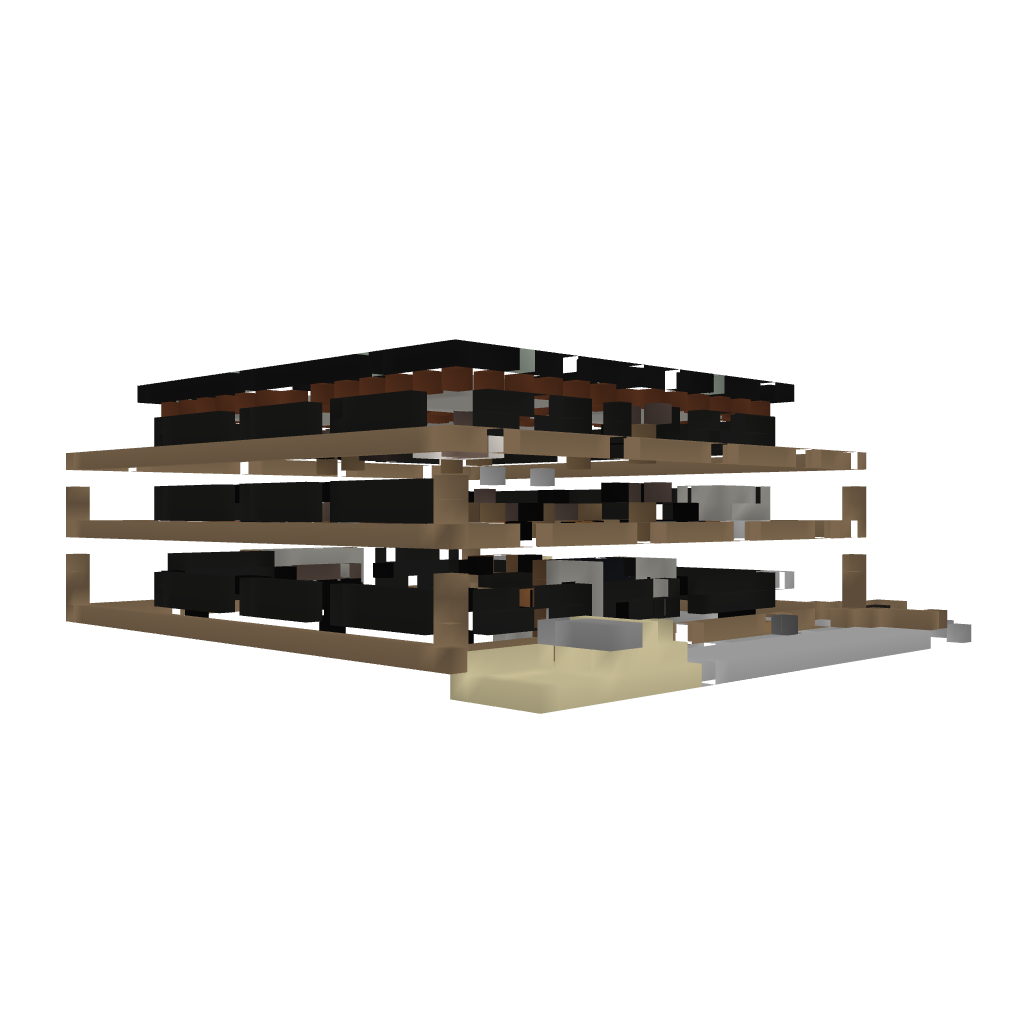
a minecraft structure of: QuartzHouse